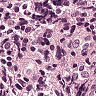
Metastatic tissue present: no